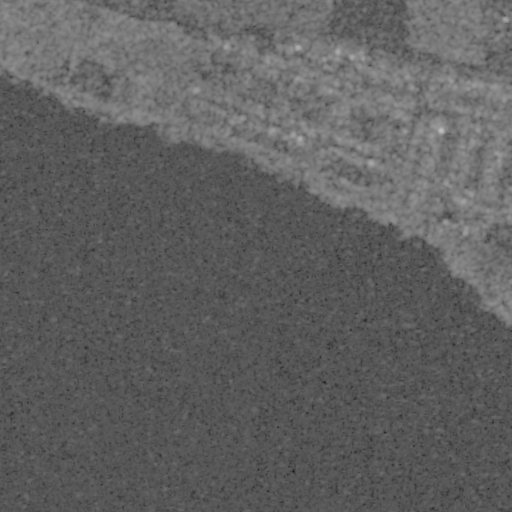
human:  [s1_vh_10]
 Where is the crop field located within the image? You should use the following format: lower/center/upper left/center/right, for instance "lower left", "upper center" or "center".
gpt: The crop field is located in the upper of the image.
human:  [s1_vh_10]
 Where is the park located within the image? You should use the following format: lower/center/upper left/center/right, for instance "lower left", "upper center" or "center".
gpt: The park is located in the upper right of the image.
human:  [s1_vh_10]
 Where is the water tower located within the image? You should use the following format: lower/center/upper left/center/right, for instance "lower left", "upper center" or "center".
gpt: The water tower is located in the upper center of the image.
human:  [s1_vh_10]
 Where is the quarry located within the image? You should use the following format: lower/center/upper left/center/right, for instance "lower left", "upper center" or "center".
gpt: There is no quarry in the image.

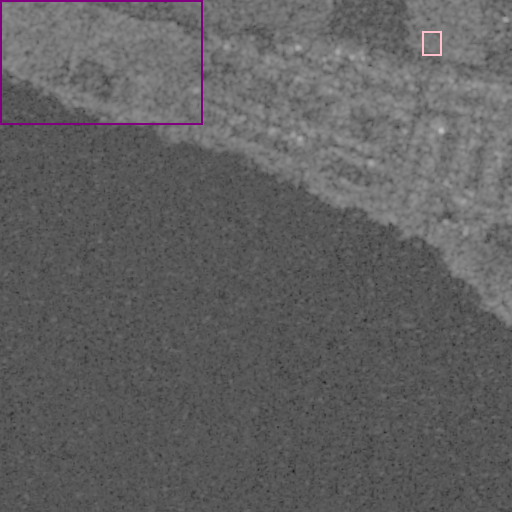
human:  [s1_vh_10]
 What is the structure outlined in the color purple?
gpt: The structure outlined in purple is a crop field.
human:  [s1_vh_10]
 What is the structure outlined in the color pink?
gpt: The structure outlined in pink is a park.
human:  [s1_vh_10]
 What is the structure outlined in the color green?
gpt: There is no green outline.